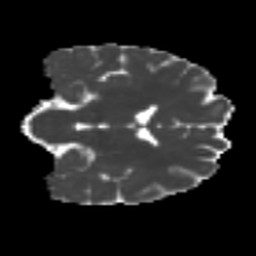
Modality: MD
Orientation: coronal
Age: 28
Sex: female
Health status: ill
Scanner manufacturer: siemens
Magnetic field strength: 3 T
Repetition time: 6.5 s
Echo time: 0.062 s